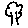
Label: tree